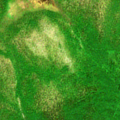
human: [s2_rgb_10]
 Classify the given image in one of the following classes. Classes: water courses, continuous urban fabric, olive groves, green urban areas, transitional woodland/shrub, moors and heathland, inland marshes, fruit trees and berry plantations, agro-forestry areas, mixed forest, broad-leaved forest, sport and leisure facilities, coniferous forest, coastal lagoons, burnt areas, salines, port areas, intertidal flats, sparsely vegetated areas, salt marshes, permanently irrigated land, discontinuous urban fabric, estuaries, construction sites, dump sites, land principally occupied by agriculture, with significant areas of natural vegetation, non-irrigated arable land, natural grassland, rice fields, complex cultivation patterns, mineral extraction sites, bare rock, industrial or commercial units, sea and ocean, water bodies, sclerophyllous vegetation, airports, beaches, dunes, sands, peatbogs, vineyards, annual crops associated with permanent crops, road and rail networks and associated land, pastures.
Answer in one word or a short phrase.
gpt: coniferous forest, mixed forest, transitional woodland/shrub